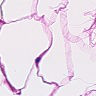
Metastatic tissue present: no